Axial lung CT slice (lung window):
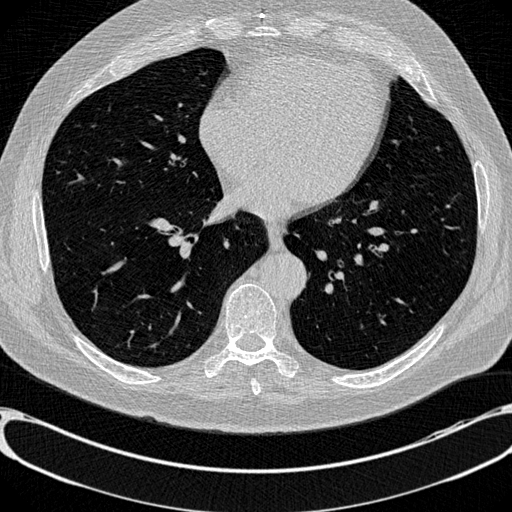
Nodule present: no